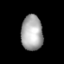
Tissue: lung
Cell type: Epithelial cells
Senescence score: 0.2147
Nuclear area (px): 743
Mean DAPI intensity: 169.413